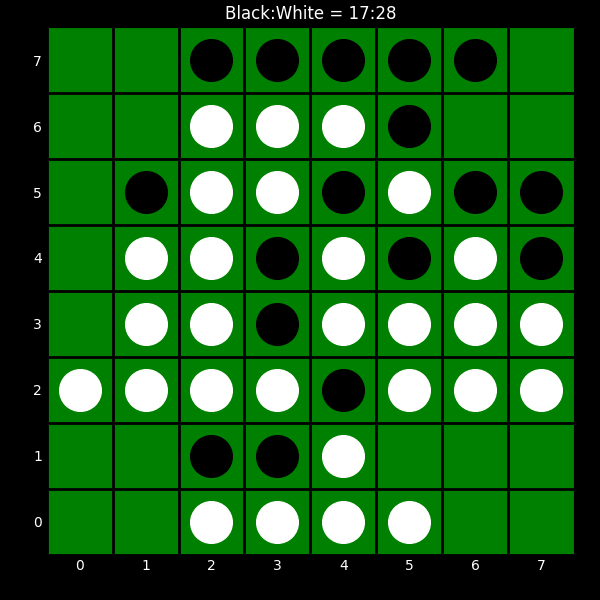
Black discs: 17
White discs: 28